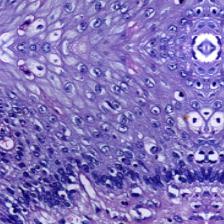
Diagnosis: Normal